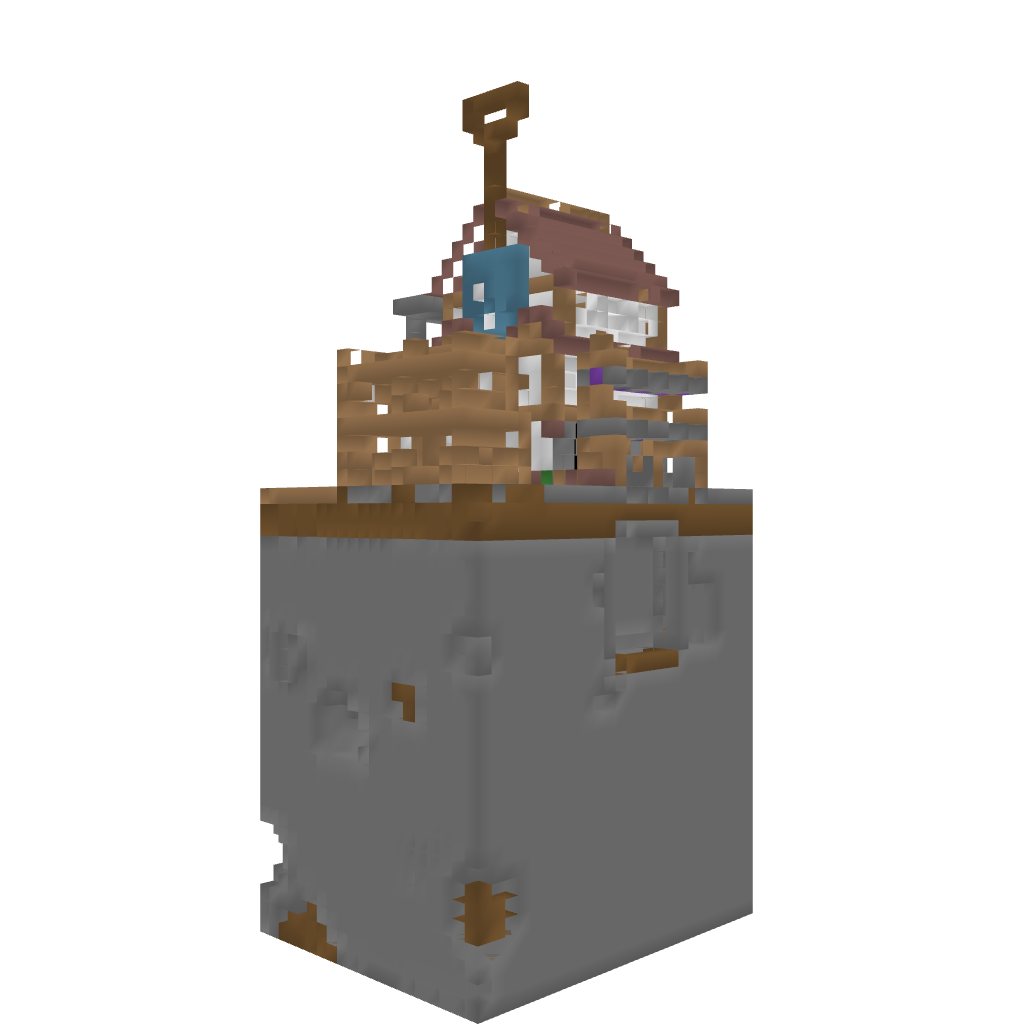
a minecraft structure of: Spade Shop lot of earth below house